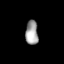
Tissue: lung
Cell type: Endothelial cells
Senescence score: 0.5704
Nuclear area (px): 298
Mean DAPI intensity: 162.285